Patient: sex M, age 57
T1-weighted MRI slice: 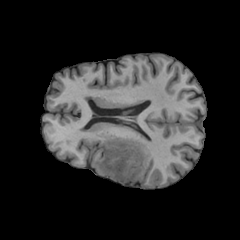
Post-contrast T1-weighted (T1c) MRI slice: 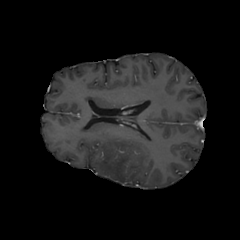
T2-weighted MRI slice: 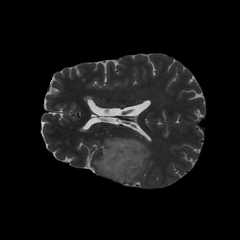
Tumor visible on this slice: yes
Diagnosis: Astrocytoma, IDH-wildtype
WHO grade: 2